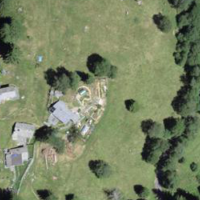
EUNIS habitat code: 43
Species observed at this site:
Linaria vulgaris